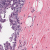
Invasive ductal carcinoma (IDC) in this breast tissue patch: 0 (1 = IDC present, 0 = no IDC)